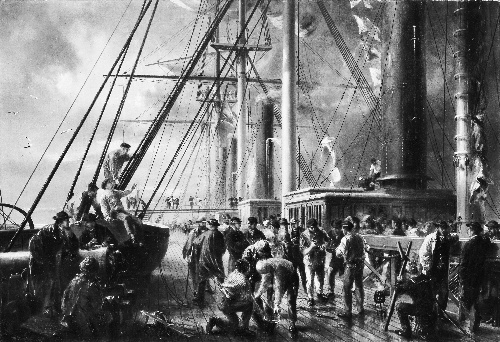
Title: Making the Splice between the Shore End and the Ocean Cable
Artist: Robert Charles Dudley
Artist bio: British, 1826–1909
Date: ca. 1866
Object type: Painting
Classification: Paintings
Medium: Oil on canvas
Dimensions: 22 3/4 x 33 1/4 in. (57.8 x 84.5 cm)
Department: European Paintings
Credit line: Gift of Cyrus W. Field, 1892
Accession year: 1892
Repository: Metropolitan Museum of Art, New York, NY
Tags: Men|Ships|Transatlantic Cable